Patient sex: F
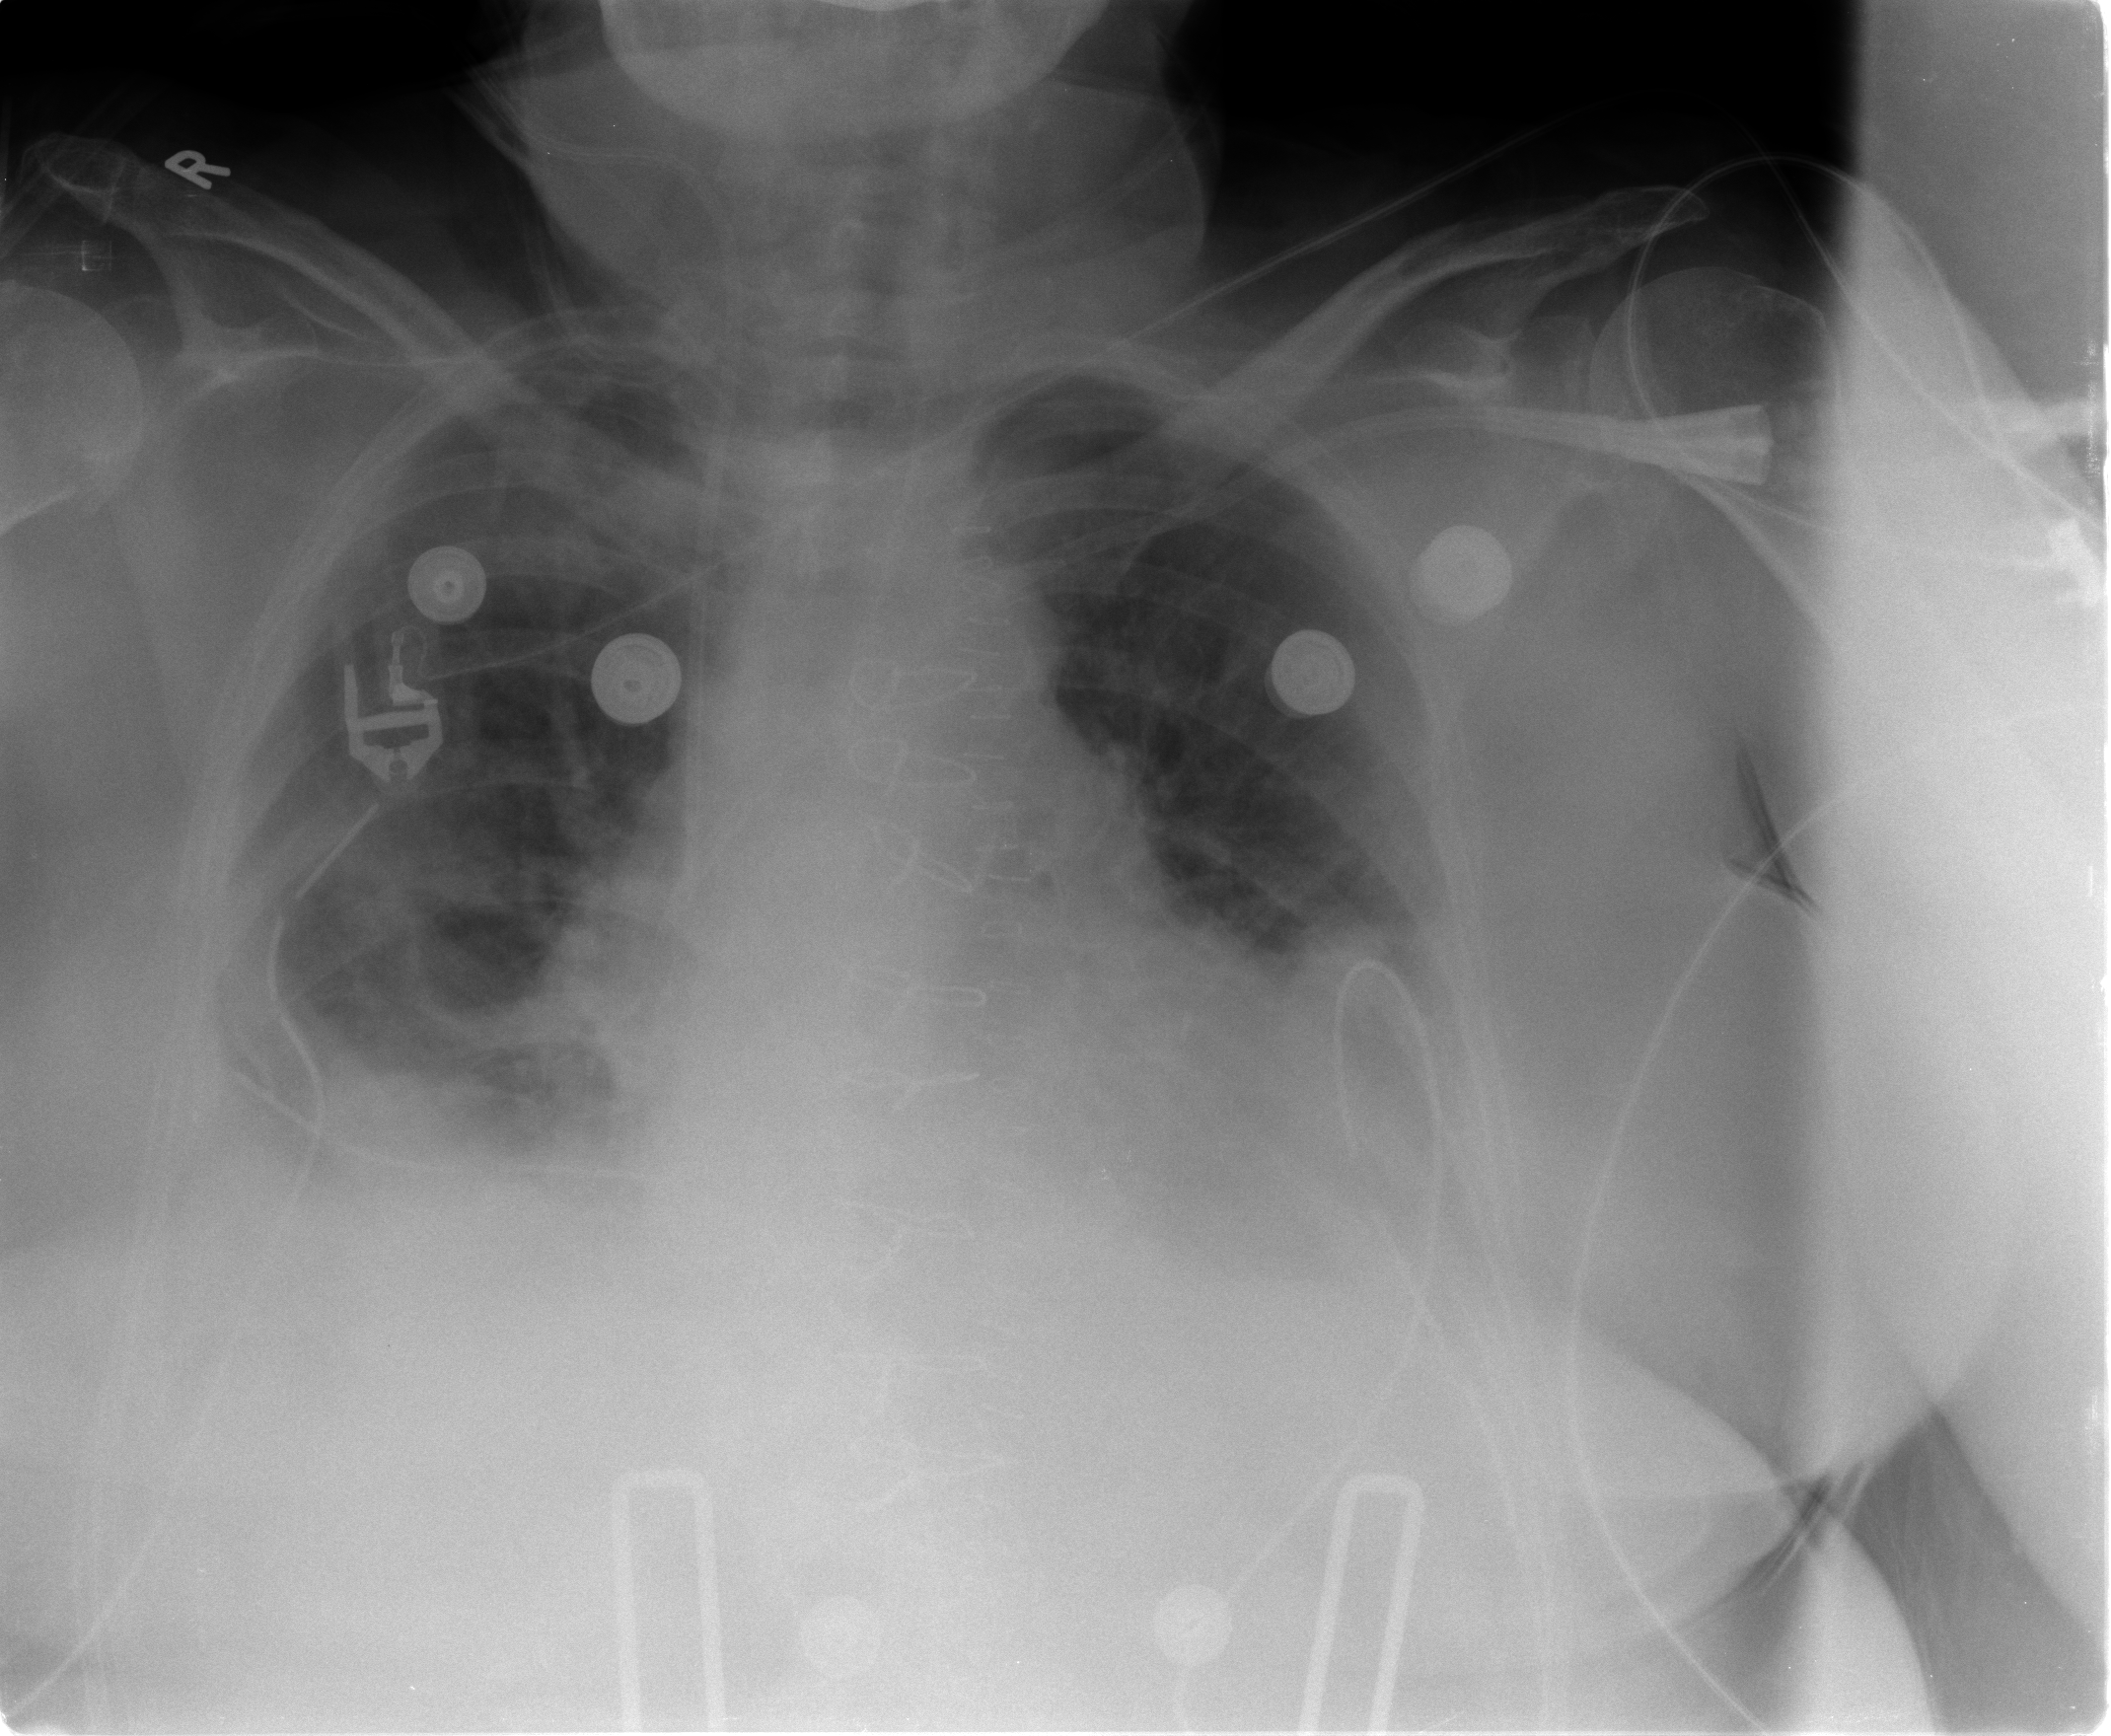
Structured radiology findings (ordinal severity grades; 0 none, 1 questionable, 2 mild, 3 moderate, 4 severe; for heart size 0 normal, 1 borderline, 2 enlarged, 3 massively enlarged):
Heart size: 2
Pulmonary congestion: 2
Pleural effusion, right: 2
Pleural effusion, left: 2
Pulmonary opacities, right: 1
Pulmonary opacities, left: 0
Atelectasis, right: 2
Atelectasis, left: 2